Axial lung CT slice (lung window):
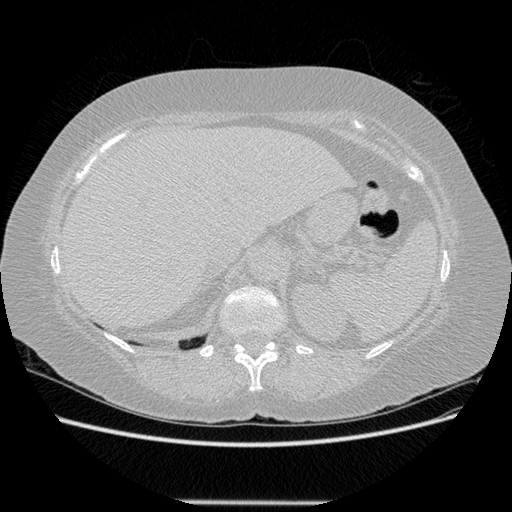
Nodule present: no